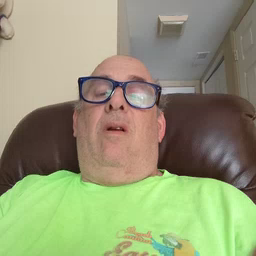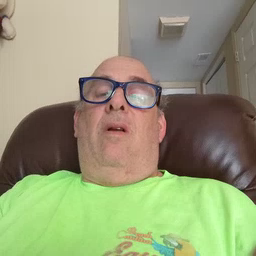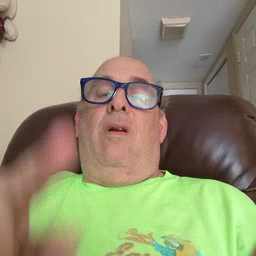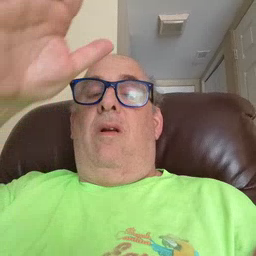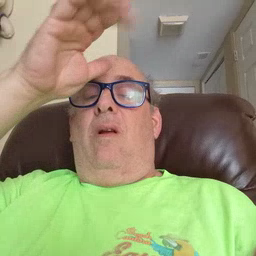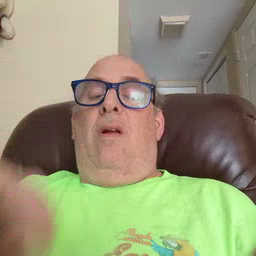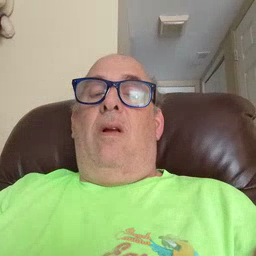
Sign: dad